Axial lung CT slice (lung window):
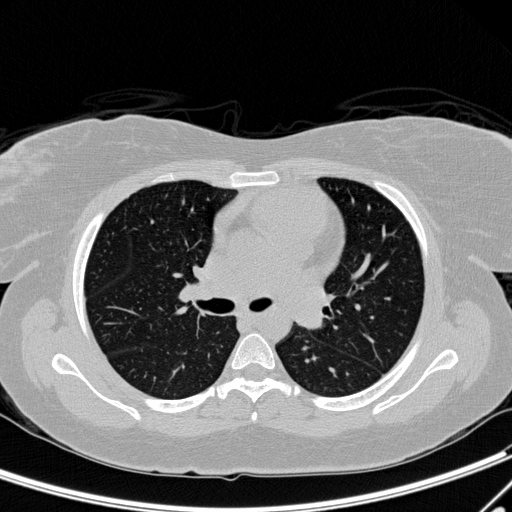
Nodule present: no